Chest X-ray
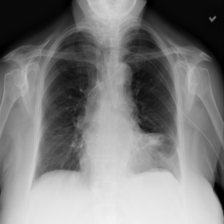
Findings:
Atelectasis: negative
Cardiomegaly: negative
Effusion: negative
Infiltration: negative
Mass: negative
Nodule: negative
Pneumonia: negative
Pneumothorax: positive
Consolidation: negative
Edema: negative
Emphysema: negative
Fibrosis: negative
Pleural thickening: negative
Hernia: negative